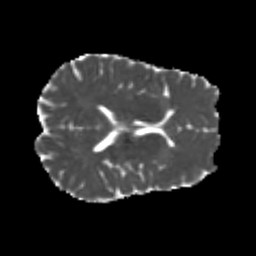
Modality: MD
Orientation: axial
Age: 25
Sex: male
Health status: healthy
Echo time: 0.074 s